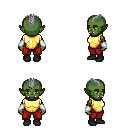
a pixel art fantasy rpg character, female body template, orc, green skin, gold chest armor, red pants, gray short mohawk hairstyle, white cloth bracers, black shoes, four views (front, back, left, right), 2x2 character sprite sheet, small pixel art, hard edges, no anti-aliasing